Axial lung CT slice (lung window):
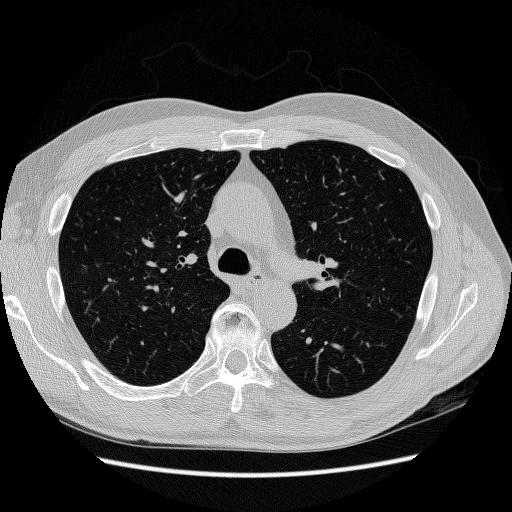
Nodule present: no